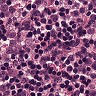
Metastatic tissue present: yes